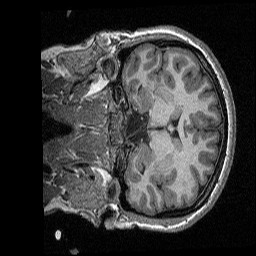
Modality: T1w
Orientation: coronal
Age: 34
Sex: female
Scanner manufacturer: siemens
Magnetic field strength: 3 T
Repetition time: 2.3 s
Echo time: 0.00298 s